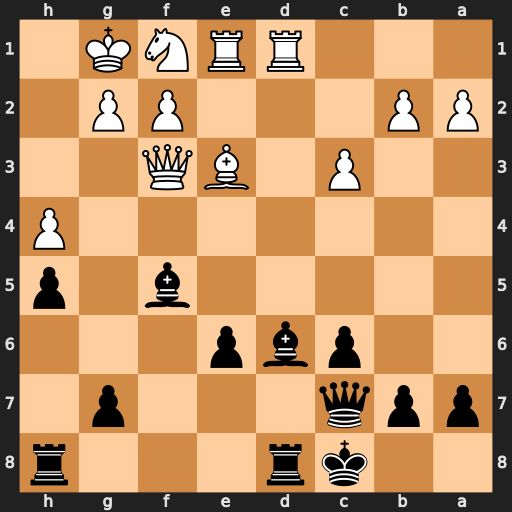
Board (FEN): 2kr3r/ppq3p1/2pbp3/5b1p/7P/2P1BQ2/PP3PP1/3RRNK1
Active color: b
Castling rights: -
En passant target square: -
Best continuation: Bg4 Qe4 Bxd1